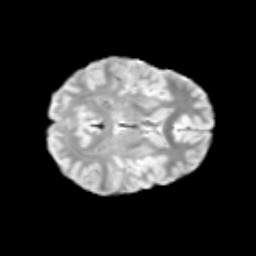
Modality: T2w
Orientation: axial
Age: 12
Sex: female
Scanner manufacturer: siemens
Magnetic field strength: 3 T
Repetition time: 3.8 s
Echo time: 0.07 s